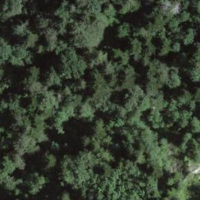
EUNIS habitat code: 43
Species observed at this site:
Lathyrus vernus